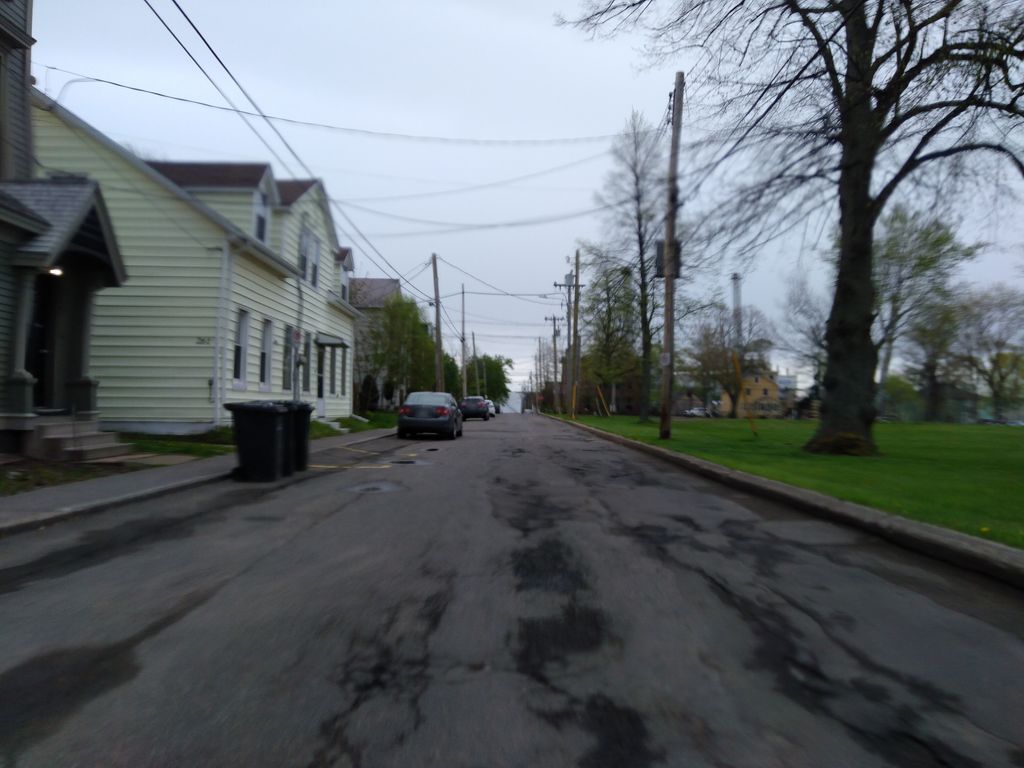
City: charlottetown